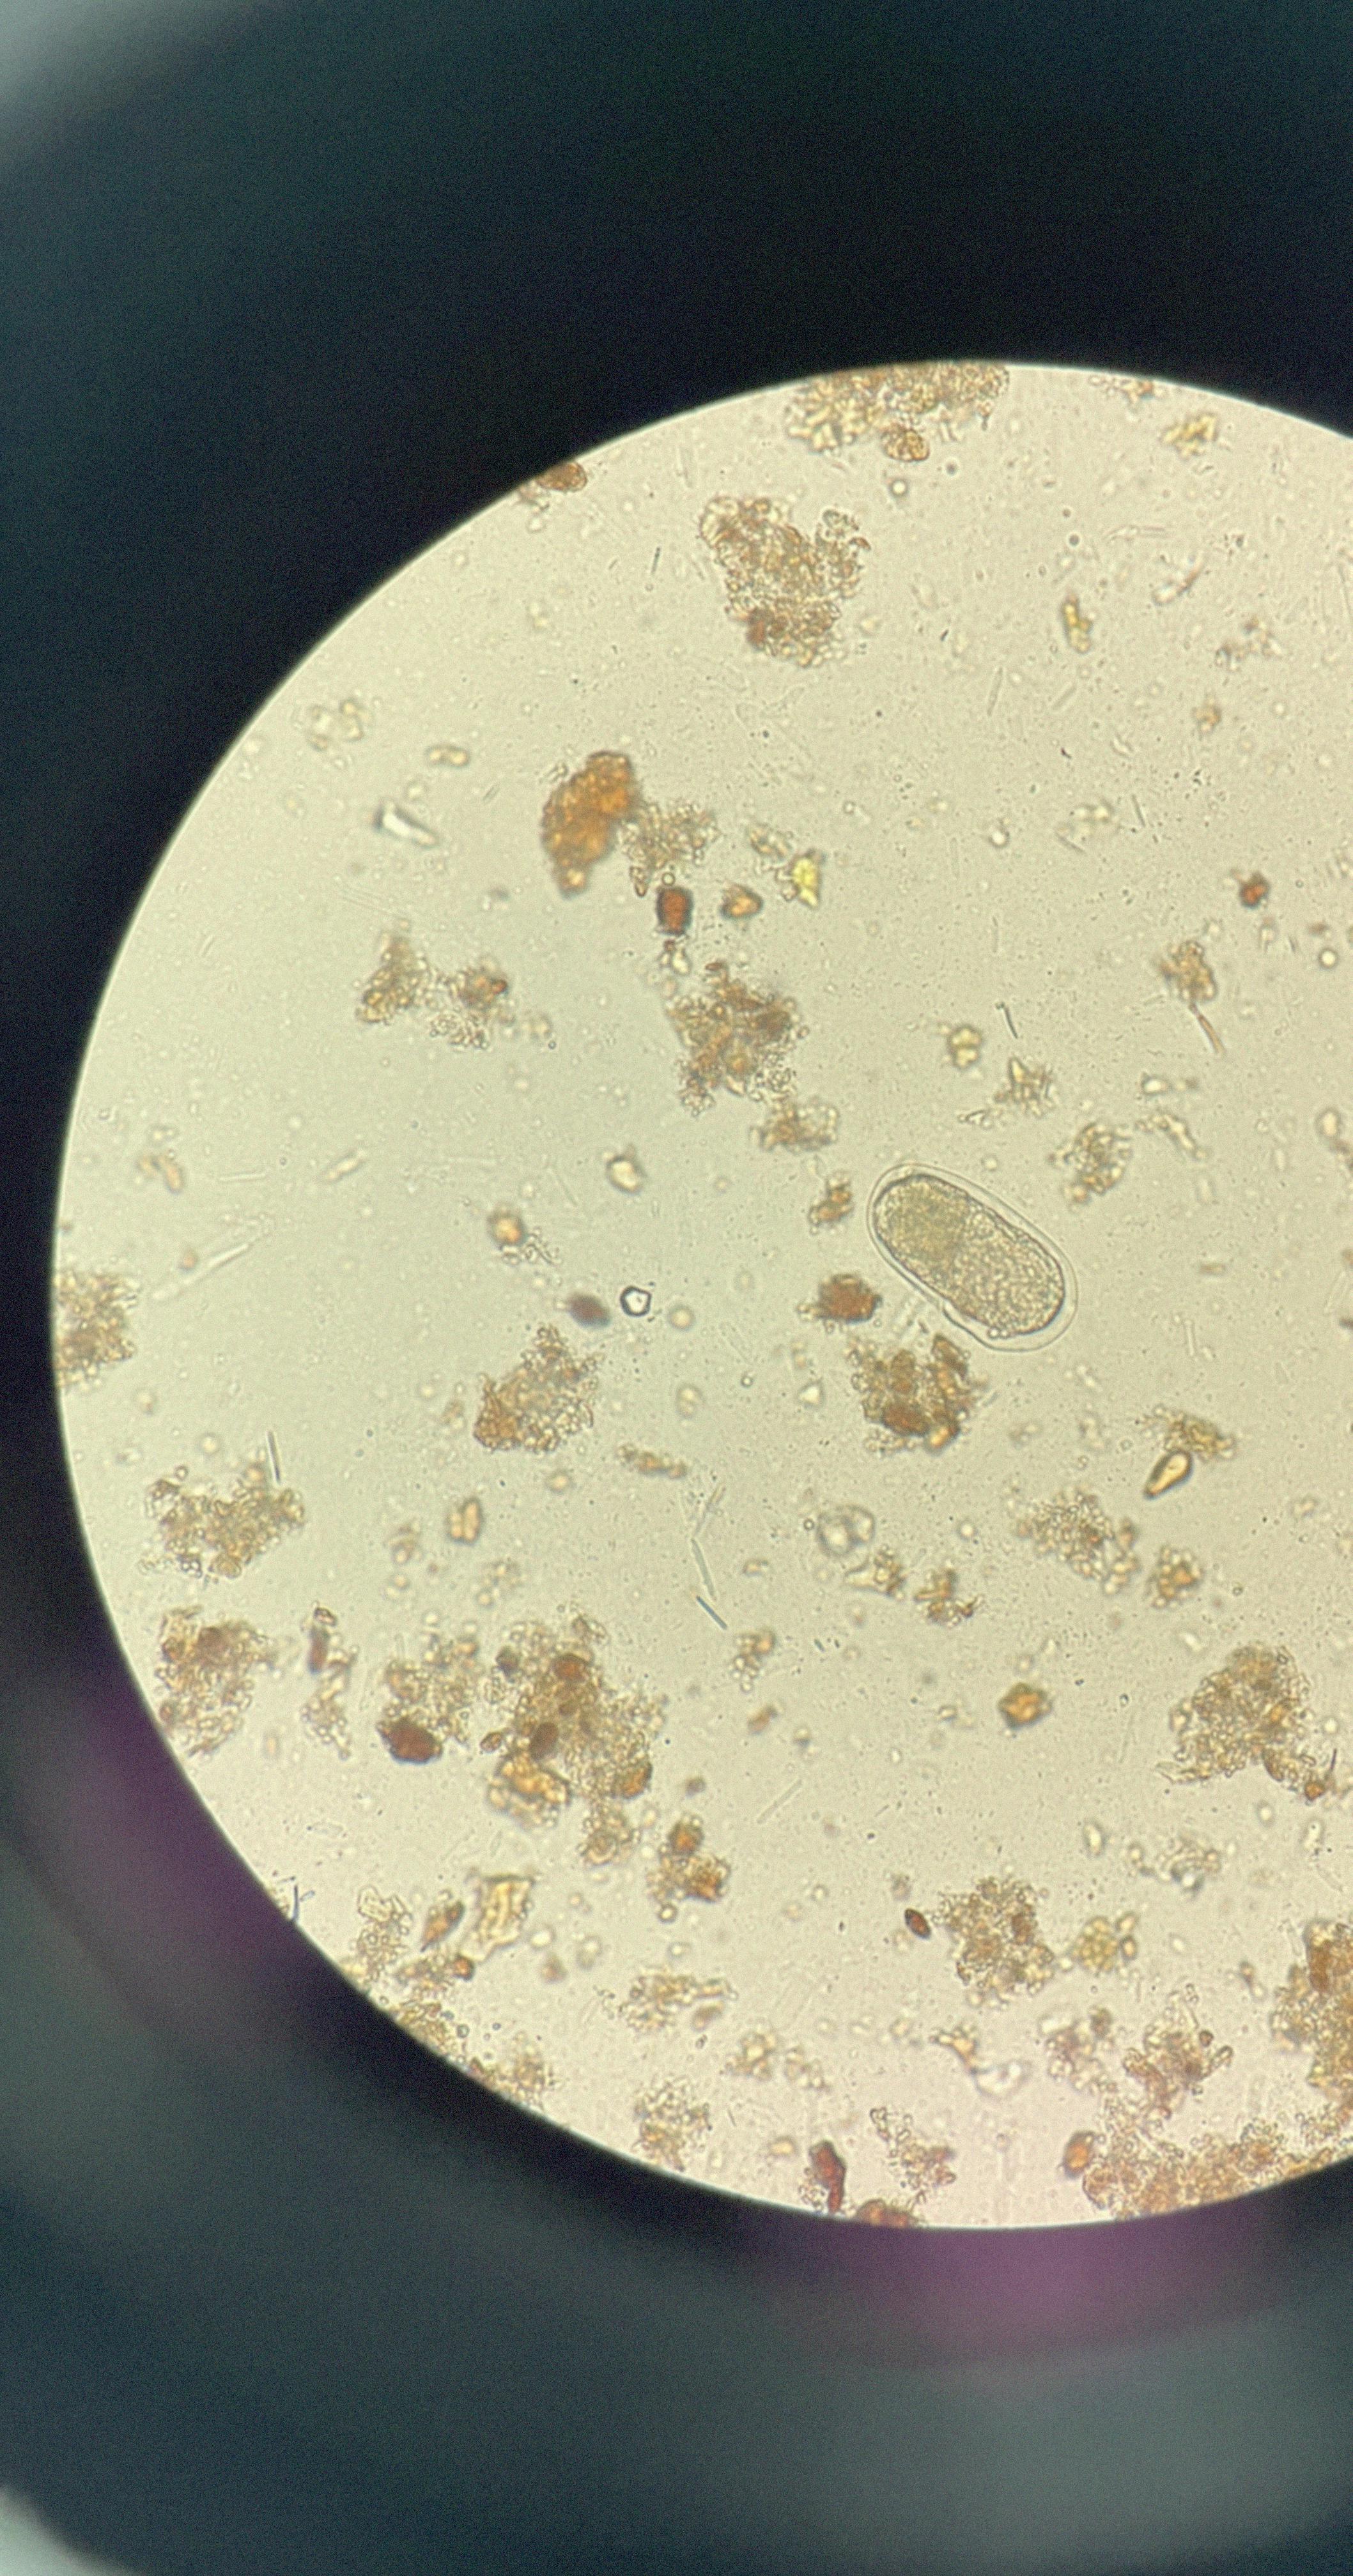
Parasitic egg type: Hookworm egg